高三 · 度量几何学
11. 如图, 弦 $\mathrm{AC}$ 与 $\mathrm{BD}$ 相交于圆内一点 $\mathrm{P}$, 且 $\mathrm{AB}=10, \mathrm{CD}=5, \mathrm{BP}=8$, 则 $\mathrm{PC}=$

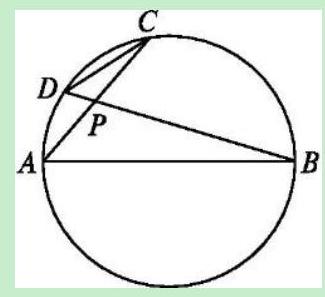
答案: 4
解析: : 解答: $\because \angle \mathrm{A}=\angle \mathrm{D}, \angle \mathrm{C}=\angle \mathrm{B}$,

$\therefore \triangle A B P \backsim \triangle D C P$.

$\therefore \frac{\mathrm{AB}}{\mathrm{CD}}=\frac{\mathrm{BP}}{\mathrm{PC}} \therefore \frac{10}{5}=\frac{8}{\mathrm{PC}}$, 解得 $\mathrm{PC}=4$.

分析: 本题主要考查了圆周角定理, 解决问题的关键是根据圆周角定理结合所给条件分析即可